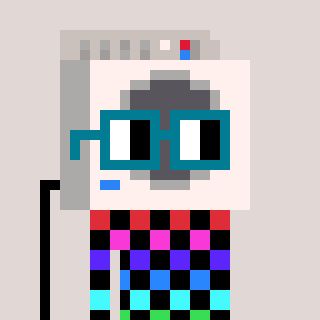
a pixel art character with square dark green glasses, a washing machine-shaped head and a grayscale-colored body on a warm background